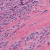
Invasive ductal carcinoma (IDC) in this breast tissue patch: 1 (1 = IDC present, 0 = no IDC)